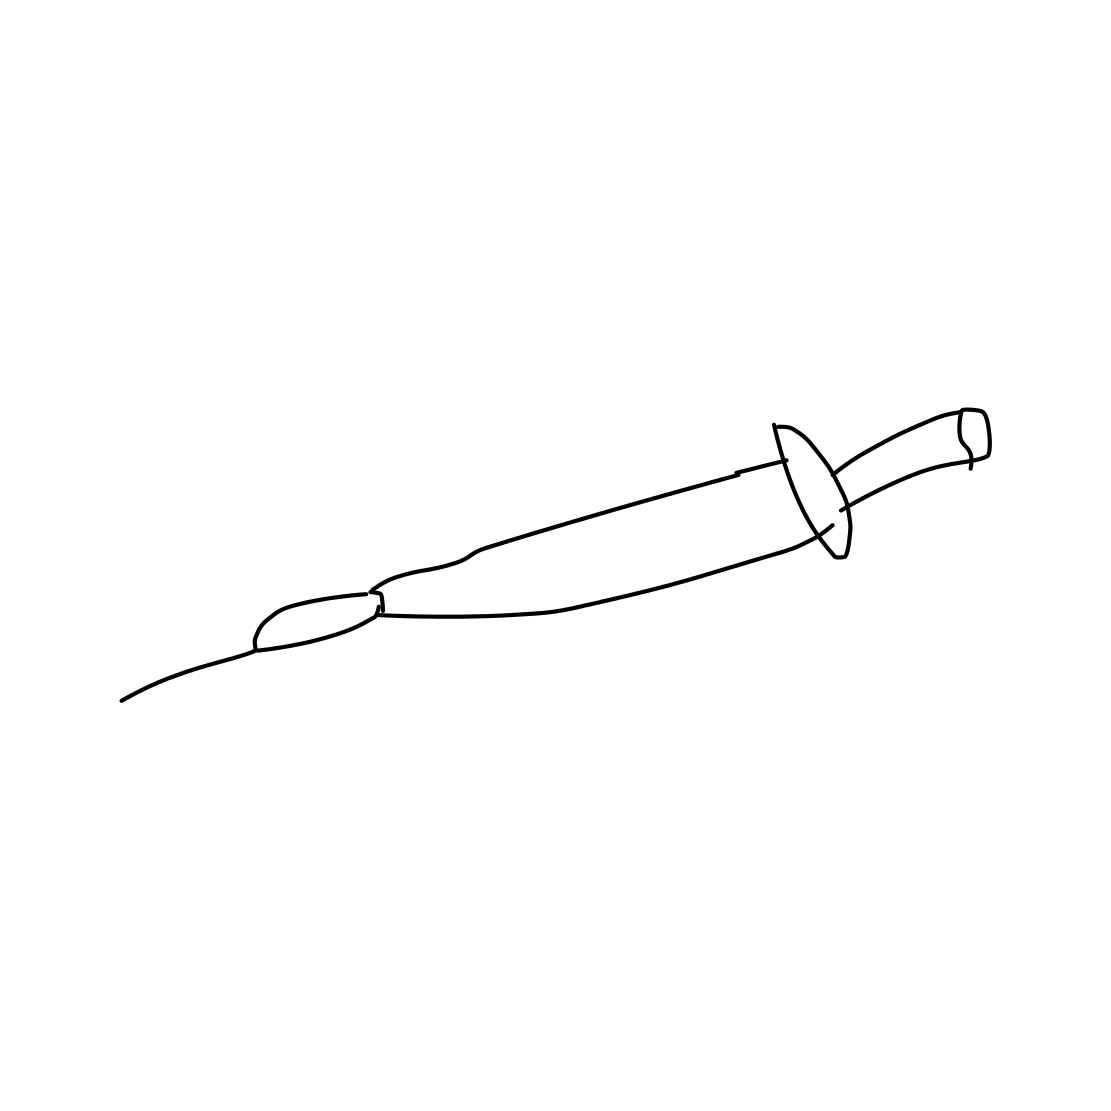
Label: syringe